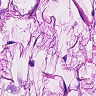
Metastatic tissue present: no